Field crop: maize
Growth stage: 2
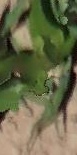
Species: maize